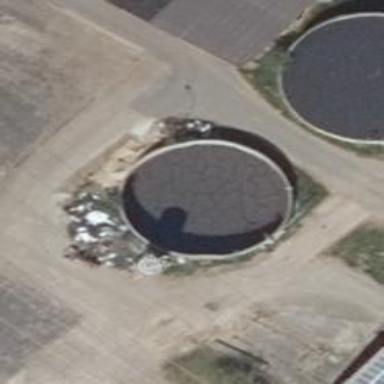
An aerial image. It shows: Storage tank with man-made structure.